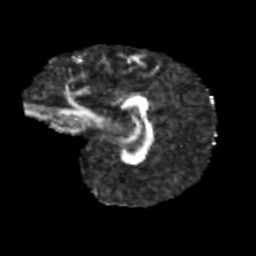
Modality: FA
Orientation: sagittal
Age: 10
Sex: female
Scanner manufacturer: siemens
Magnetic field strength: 3 T
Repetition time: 3.8 s
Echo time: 0.07 s